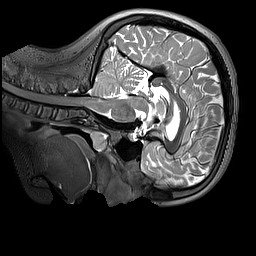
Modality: T2w
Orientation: sagittal
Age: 10
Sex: female
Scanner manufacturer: siemens
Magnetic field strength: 3 T
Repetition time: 3.2 s
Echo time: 0.408 s